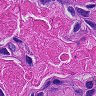
Metastatic tissue present: yes